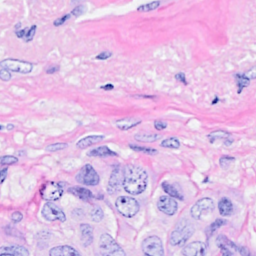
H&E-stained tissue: Breast